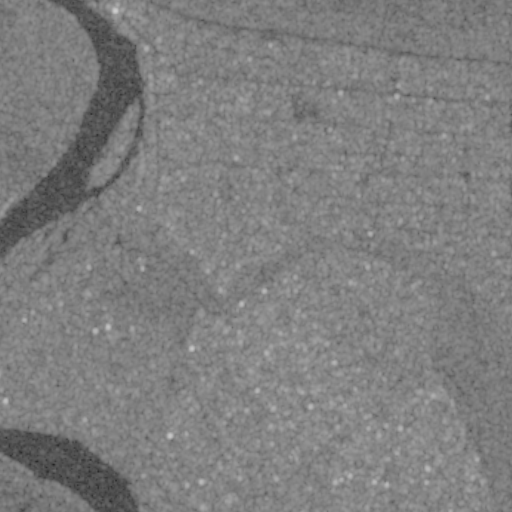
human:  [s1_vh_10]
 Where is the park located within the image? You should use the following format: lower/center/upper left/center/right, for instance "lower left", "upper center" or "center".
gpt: The park is located in the upper center of the image.
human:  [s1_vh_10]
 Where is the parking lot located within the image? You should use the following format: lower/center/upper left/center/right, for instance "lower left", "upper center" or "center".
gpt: The parking lot is located in the center right of the image.
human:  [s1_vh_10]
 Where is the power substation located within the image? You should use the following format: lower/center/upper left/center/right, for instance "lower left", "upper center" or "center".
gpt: The power substation is located in the upper left of the image.
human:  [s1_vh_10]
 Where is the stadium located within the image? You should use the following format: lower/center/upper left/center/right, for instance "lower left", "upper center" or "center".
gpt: The stadium is located in the upper center of the image.
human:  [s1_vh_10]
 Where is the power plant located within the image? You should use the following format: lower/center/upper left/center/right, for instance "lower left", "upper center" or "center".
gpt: There is no power plant in the image.

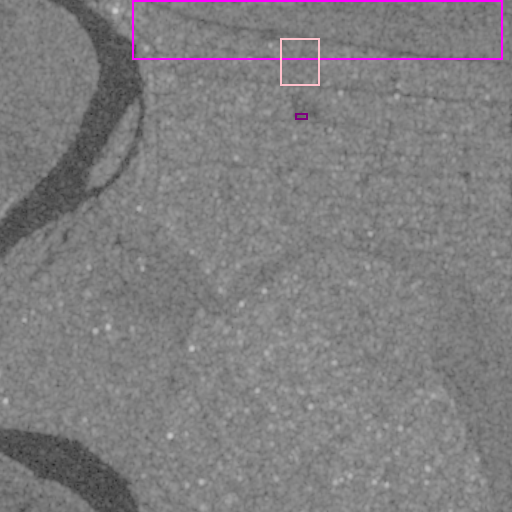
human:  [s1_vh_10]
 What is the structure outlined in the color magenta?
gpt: The structure outlined in magenta is a crop field.
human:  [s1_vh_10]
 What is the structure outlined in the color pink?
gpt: The structure outlined in pink is a park.
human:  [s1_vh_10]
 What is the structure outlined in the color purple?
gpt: The structure outlined in purple is a stadium.
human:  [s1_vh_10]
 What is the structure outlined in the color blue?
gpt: There is no blue outline.